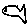
Label: fish